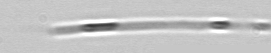
Label: Leptocylindrus